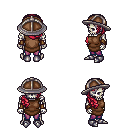
a pixel art fantasy rpg character, male body template, skeleton, brown tunic, magenta pants, ruby red right-swept hairstyle, chain helm, cloth bracers, metal boots, four views (front, back, left, right), 2x2 character sprite sheet, small pixel art, hard edges, no anti-aliasing